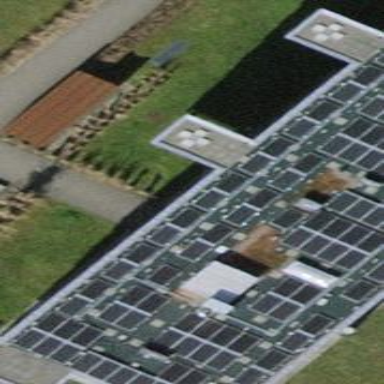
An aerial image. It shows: Terrace building.